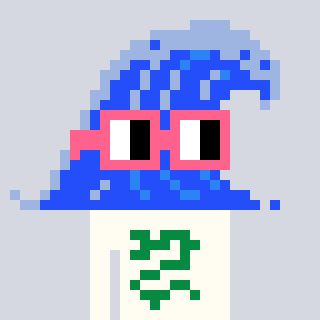
a pixel art character with square pink glasses, a wave-shaped head and a grayscale-colored body on a cool background